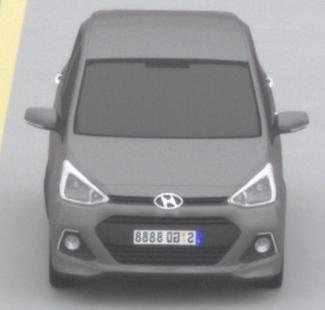
Make: Hyundai
Model: i10
Detailed model: Gen. 2
Model produced from: 2013
Model produced until: 2019
Doors: 5
Color: gray
Road condition: dry road
Daytime: midday
Contrast: low contrast